Field crop: maize
Growth stage: 2
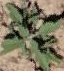
Species: atriplex